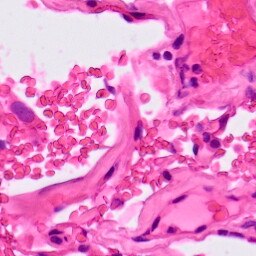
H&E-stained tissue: Lung